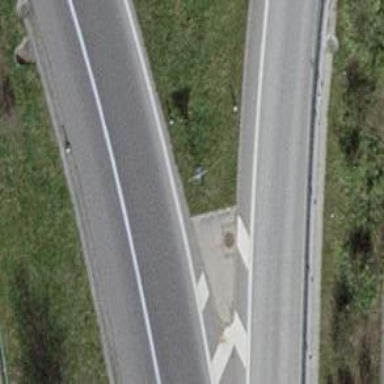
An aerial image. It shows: Motorway link.